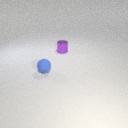
small purple metal cylinder behind small blue rubber sphere